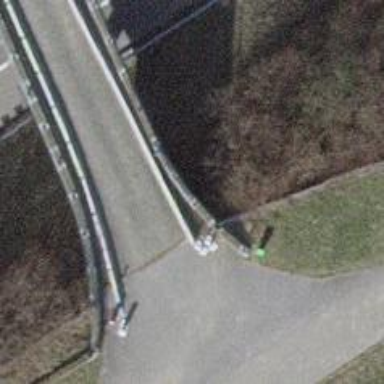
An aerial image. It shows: Unclassified road with bridge.